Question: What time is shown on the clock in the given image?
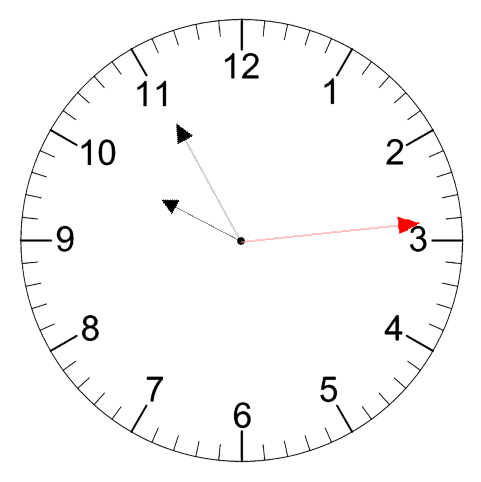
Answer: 09:55:14